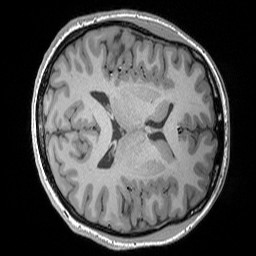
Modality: T1w
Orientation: axial
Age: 22
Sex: female
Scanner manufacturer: siemens
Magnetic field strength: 3 T
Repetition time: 1.9 s
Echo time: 0.00302 s